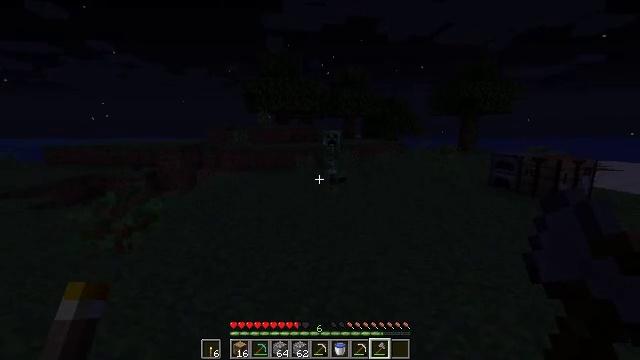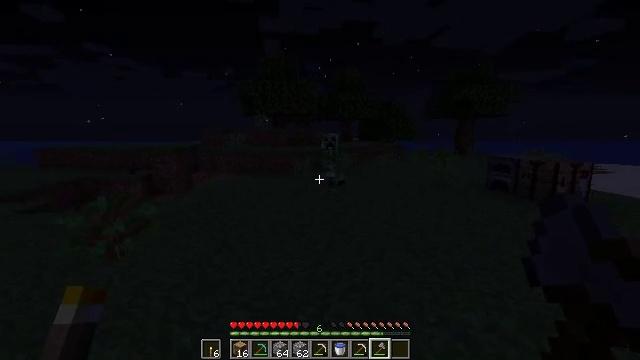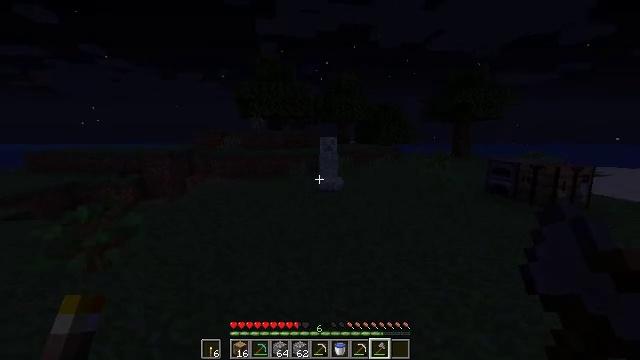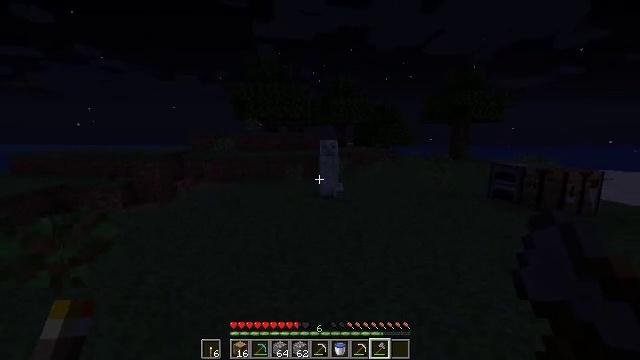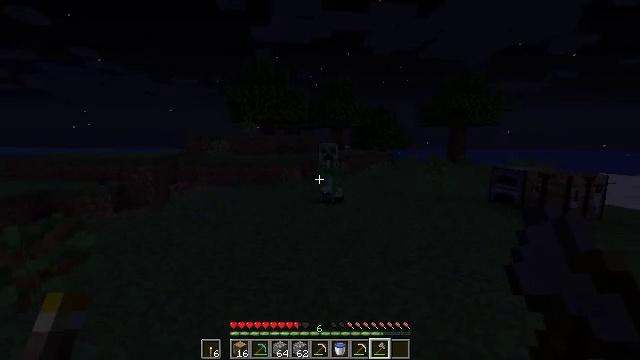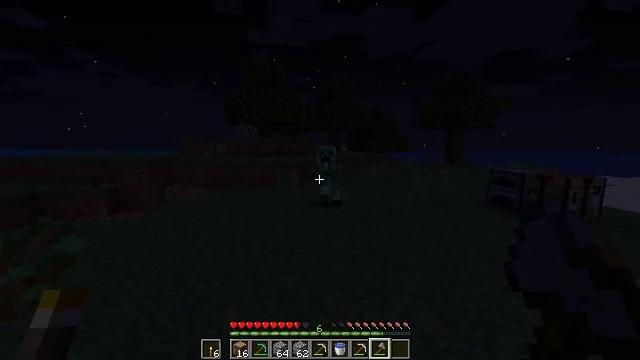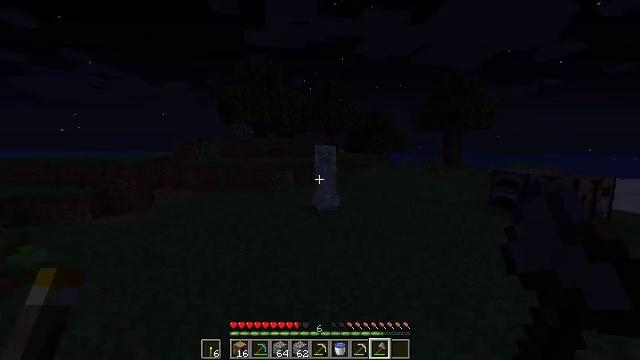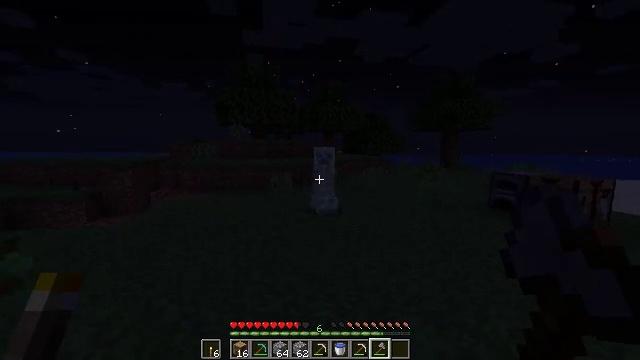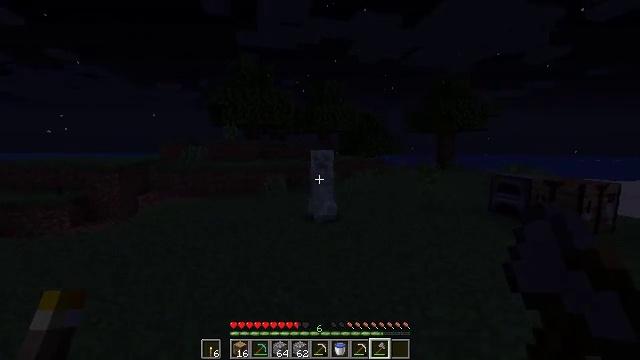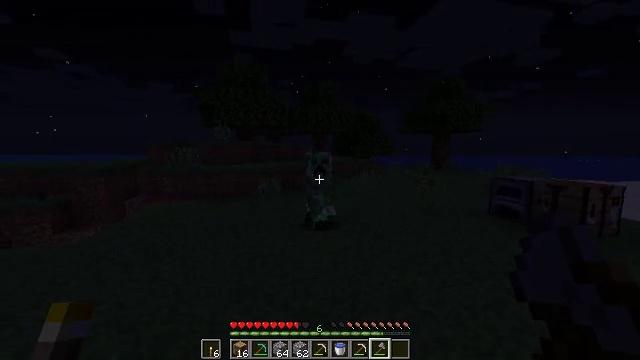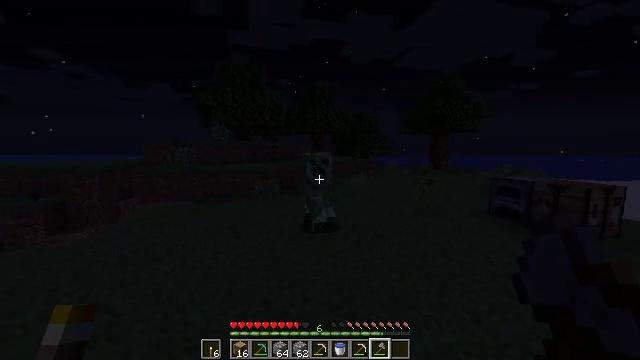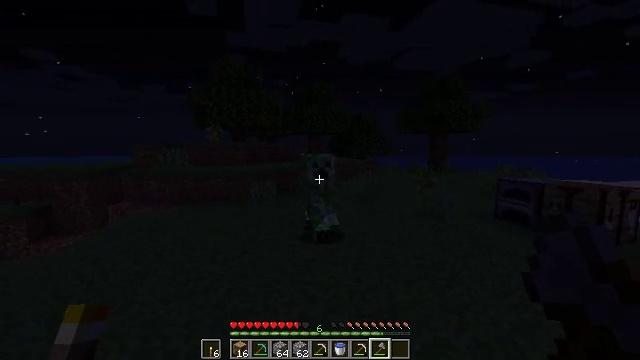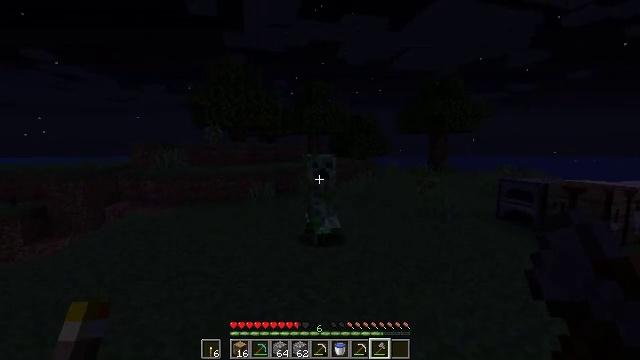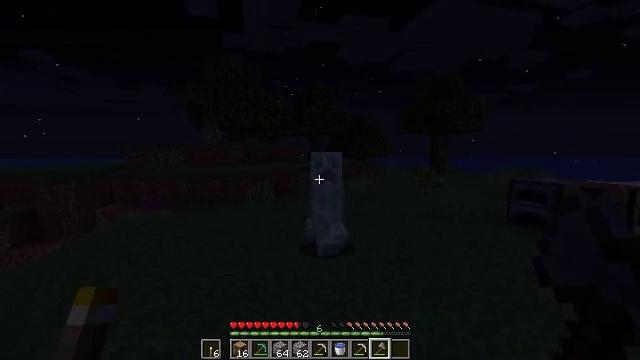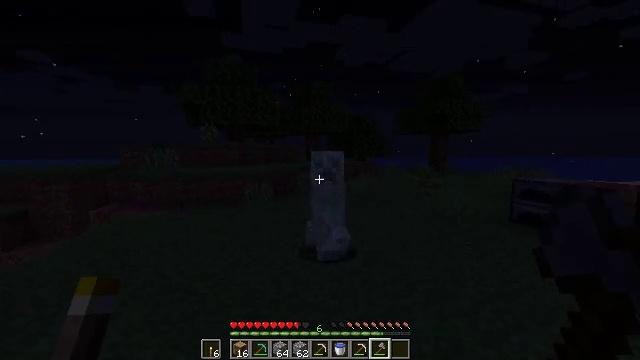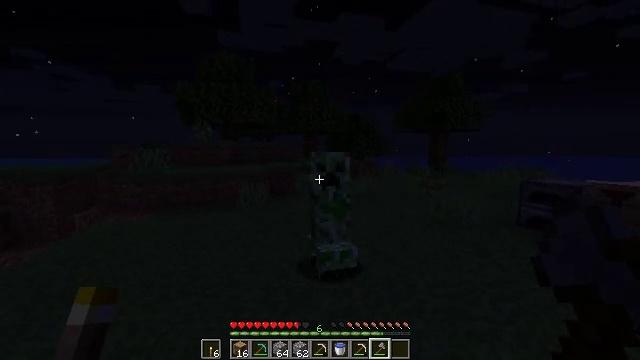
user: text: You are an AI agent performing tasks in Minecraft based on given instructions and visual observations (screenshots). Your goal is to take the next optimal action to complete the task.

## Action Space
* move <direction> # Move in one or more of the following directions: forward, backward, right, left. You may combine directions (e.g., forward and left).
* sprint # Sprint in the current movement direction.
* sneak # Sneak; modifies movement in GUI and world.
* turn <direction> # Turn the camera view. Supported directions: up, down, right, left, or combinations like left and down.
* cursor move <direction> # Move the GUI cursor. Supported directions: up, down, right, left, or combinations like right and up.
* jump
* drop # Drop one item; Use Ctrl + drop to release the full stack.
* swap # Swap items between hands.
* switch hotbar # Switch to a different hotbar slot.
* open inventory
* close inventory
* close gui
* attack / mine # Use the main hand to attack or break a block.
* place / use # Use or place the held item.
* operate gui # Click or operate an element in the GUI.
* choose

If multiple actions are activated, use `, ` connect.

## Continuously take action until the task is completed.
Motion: motion action
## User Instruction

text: Kill mobs.
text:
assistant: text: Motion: move forward
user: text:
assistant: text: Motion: move forward
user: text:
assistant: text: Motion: move forward
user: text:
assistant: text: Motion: move forward
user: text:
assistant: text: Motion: move forward
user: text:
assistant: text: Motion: move forward
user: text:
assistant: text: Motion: move forward
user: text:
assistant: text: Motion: move forward, turn right
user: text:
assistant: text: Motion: move forward, turn right
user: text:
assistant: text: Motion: move forward
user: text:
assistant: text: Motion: move forward
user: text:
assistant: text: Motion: move forward
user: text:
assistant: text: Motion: move forward
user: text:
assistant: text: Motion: move forward
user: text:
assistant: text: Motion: move forward
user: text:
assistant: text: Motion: move forward, turn right
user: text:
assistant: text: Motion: move forward, turn right
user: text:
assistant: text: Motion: move forward, turn right and down
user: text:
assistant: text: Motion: move forward, attack / mine
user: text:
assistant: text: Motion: move forward, turn right and down, attack / mine
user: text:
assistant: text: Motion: attack / mine
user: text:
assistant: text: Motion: move back
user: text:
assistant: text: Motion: move back
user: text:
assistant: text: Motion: no_op